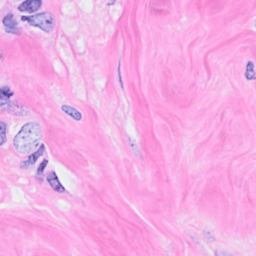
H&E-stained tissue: Breast